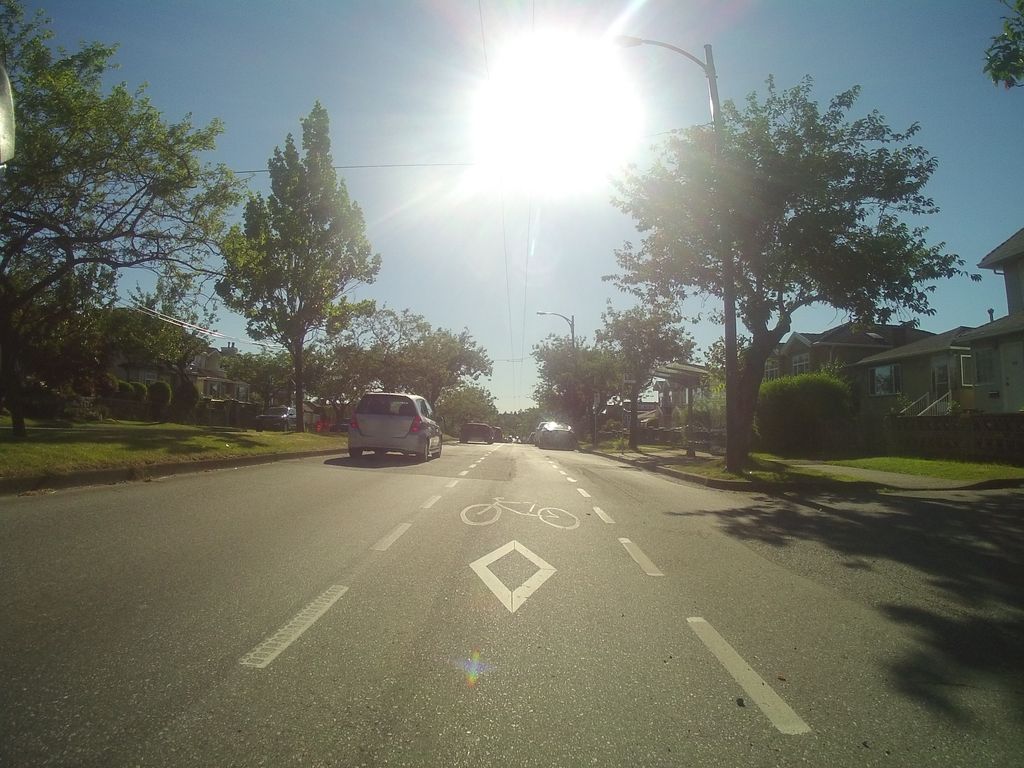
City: vancouver